Question: Hi i don't get why my span with border looks like this

this is the css behind
'''
color:red;
font-size: 12px;
background-color: #ffcaca;
background-image:url(/Content/x.png);
background-size: 20px 20px;
background-repeat:no-repeat;
background-position:2px;
padding: 5px;
border-radius: 5px 5px 5px;
border: 1px solid red;
padding-left: 25px;
position:relative;
'''
and html
'''
<tr>
<td>
<span>[...]</span>
<td>
<tr>
'''
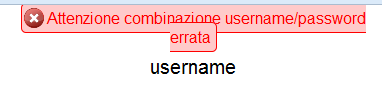
Answer: You can give 'display: block' to the span element or use 'div' element instead of using 'span' element.
I would prefer the latter one.